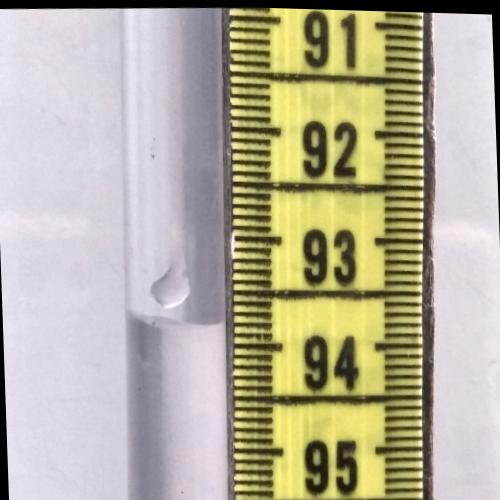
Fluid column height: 93.8 cm